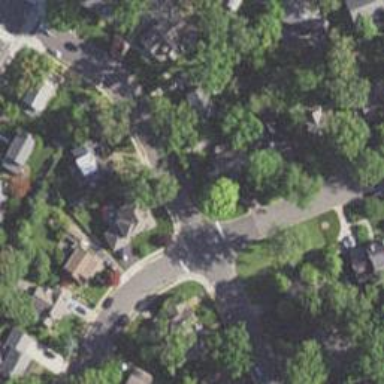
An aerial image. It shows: Charming neighbourhood.